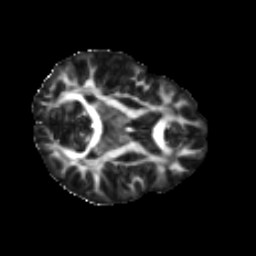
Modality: FA
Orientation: axial
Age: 26
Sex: female
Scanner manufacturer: ge
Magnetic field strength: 3 T
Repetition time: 7.8 s
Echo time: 0.0606 s